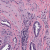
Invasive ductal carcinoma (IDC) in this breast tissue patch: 1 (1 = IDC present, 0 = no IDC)